RGB frame:
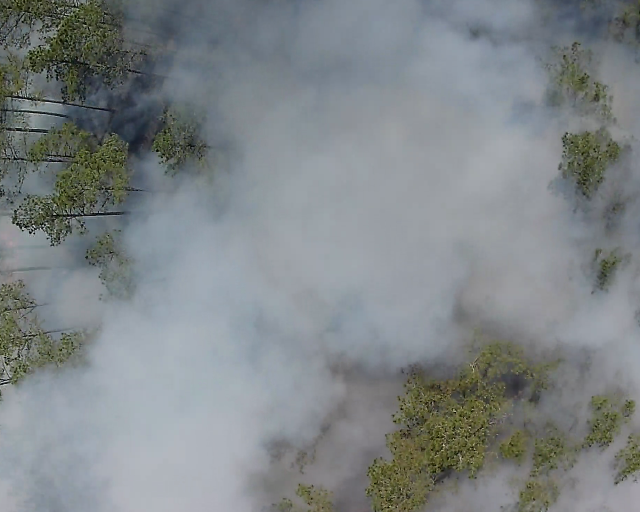
Thermal frame:
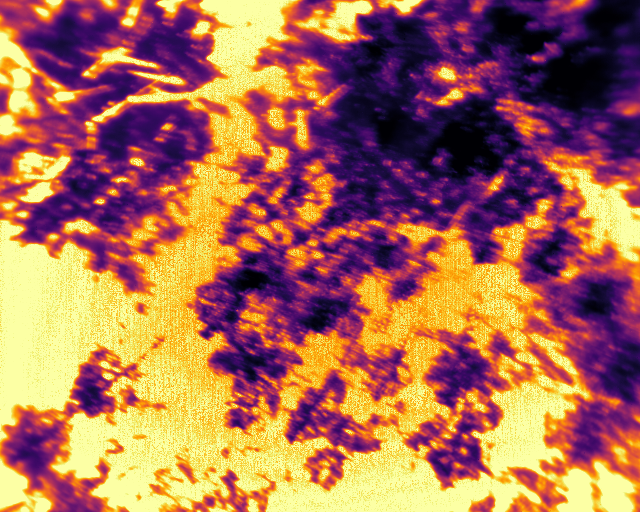
Captured: 2026-02-27 02:38:01
Pixels at or above 80 °C: 266619 (fraction of frame: 0.8137)